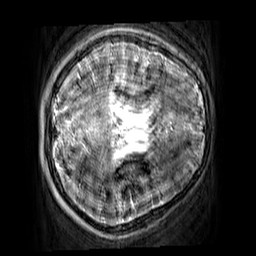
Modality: T2w
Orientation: axial
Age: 11
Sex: female
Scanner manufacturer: siemens
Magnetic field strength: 3 T
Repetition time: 3.2 s
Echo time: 0.408 s